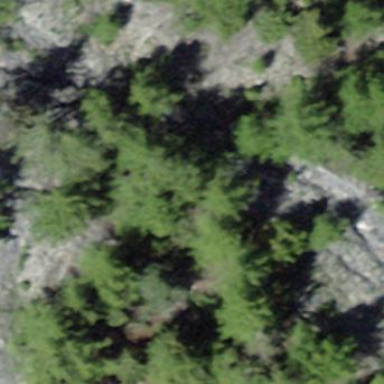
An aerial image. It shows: Forest area.